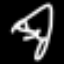
Label: squiggle